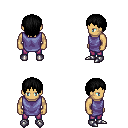
a pixel art fantasy rpg character, male body template, human, tanned skin, chain tabard jacket, magenta pants, black plain hairstyle, metal boots, four views (front, back, left, right), 2x2 character sprite sheet, small pixel art, hard edges, no anti-aliasing